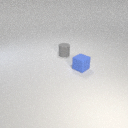
small gray rubber cylinder behind small blue rubber cube